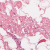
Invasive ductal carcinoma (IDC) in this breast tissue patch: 0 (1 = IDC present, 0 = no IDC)